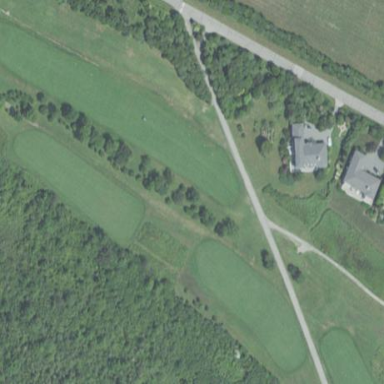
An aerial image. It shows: Rough area on grassy golf course.